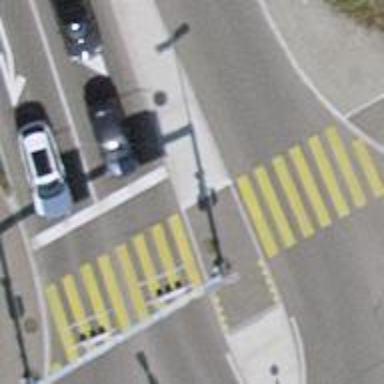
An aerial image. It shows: Traffic signals at road crossing.